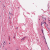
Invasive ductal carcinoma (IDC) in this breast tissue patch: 0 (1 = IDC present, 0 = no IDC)